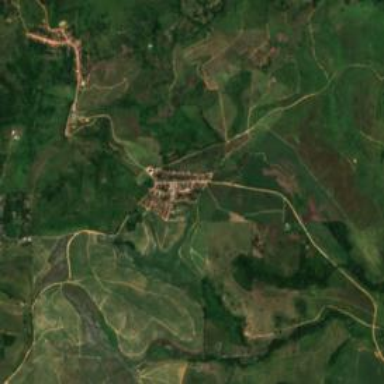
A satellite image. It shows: Village.